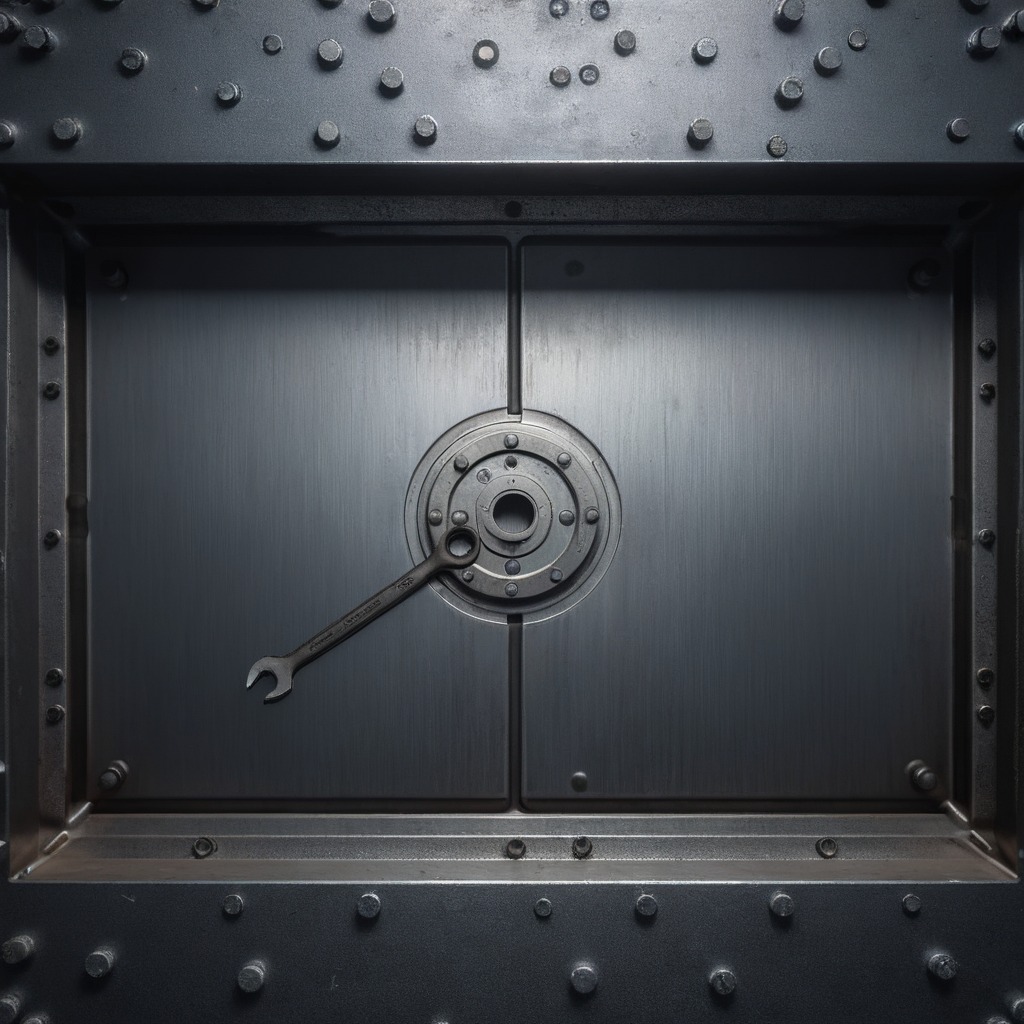
An wrench is lying on the cold steel table in a mining workshop.